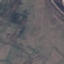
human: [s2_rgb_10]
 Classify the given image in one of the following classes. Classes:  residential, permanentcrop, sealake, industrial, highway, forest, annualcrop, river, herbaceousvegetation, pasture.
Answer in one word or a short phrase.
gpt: HerbaceousVegetation